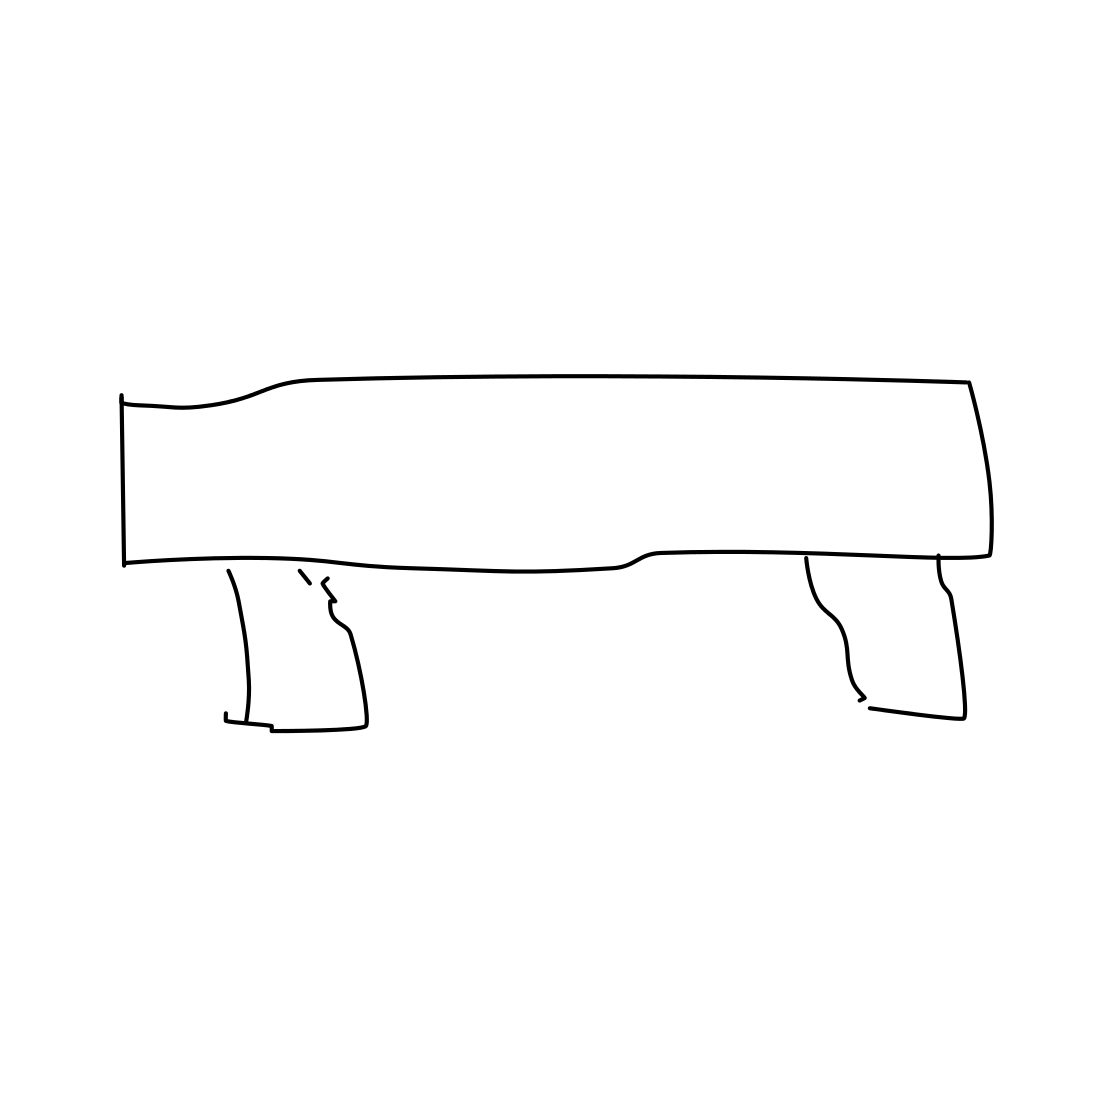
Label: bench